Question: I'm working in STS 3.1.0, and I use the Search->Text->Project menu item a lot (and workspace, file as well). I've looked through the Command Availability options, menu options and such. I don't see a way to add this command to either the toolbar or better, a keyboard shortcut.
Here's what I'm talking about:

Am I missing something or is it not possible?
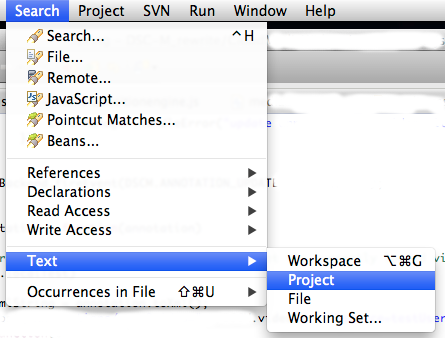
Answer: Go to preferences (cmd+, on mac as far I remember) then General>Keys and search for the action you need to add the keybinding.
Here is a snapshot of the keys that might interest you